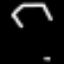
Label: octagon